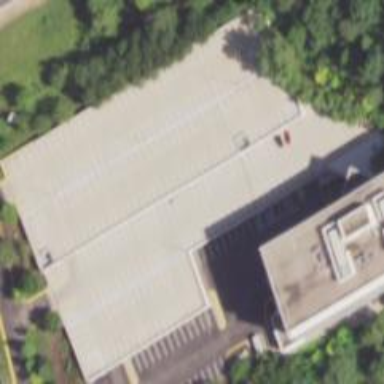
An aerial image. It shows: Multi-storey parking building.